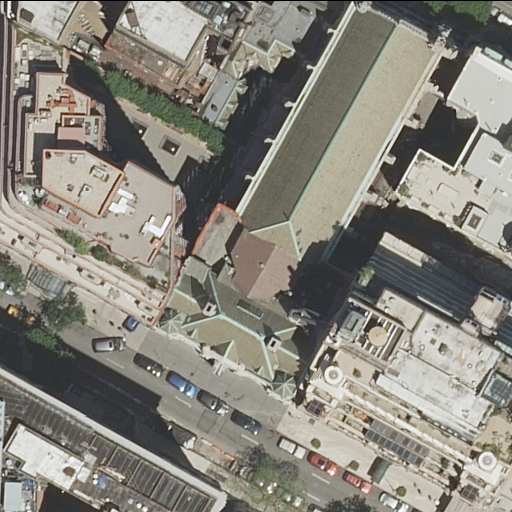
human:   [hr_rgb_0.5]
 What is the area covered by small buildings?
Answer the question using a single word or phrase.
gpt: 11m2

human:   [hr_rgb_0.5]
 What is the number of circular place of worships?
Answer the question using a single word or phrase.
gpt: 0

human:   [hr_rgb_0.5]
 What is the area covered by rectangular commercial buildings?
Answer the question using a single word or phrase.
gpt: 0m2

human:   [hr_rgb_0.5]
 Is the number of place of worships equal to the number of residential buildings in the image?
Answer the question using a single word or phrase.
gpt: no

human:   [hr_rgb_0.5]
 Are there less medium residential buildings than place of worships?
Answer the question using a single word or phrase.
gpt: no

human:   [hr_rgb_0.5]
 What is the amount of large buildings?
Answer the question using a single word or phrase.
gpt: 1

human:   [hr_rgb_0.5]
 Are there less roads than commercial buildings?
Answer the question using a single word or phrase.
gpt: no

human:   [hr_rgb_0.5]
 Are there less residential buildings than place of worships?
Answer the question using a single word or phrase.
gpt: no

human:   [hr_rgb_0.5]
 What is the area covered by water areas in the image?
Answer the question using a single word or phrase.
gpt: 0m2

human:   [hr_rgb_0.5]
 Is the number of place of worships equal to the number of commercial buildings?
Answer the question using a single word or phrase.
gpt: no

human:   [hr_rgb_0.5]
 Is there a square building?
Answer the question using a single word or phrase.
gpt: no

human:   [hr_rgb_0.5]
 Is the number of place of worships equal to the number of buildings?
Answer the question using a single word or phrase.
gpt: no

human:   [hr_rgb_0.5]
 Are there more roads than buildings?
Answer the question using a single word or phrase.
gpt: no

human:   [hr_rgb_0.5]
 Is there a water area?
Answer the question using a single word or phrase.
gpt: no

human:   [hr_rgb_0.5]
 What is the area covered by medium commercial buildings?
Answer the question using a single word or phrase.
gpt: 0m2

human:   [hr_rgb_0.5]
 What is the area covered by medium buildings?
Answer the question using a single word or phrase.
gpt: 1193m2

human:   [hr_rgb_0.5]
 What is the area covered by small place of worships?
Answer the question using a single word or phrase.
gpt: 0m2

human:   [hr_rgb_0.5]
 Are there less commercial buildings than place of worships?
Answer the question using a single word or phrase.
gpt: yes

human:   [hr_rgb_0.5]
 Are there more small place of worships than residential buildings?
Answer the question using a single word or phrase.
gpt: no

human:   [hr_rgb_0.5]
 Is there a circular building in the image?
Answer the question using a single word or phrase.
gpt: no

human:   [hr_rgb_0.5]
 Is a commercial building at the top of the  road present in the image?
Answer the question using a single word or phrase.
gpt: no

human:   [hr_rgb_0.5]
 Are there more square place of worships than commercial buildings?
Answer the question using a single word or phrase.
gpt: no

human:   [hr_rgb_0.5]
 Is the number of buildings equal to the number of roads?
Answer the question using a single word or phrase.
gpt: no

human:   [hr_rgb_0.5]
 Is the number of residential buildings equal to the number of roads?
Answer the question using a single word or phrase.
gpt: no

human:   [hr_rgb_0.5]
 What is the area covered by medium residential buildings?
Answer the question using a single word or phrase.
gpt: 1193m2

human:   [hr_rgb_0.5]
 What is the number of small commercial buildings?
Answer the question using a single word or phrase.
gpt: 0

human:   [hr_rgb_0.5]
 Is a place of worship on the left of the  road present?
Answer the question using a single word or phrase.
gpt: no

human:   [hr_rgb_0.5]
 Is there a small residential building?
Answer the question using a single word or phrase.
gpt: yes

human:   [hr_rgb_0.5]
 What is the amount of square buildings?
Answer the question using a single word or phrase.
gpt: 0

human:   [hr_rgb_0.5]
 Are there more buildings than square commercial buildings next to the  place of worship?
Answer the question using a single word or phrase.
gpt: yes

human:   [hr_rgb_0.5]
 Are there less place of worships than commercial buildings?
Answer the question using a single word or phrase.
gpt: no

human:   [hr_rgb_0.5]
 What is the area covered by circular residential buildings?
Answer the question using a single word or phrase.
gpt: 0m2

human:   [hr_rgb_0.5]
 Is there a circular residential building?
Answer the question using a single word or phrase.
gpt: no

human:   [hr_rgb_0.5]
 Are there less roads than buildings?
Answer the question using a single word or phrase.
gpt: yes

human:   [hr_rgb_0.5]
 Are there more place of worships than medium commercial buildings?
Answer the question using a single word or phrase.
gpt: yes

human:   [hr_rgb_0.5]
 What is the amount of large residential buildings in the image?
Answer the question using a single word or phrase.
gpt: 0